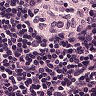
Metastatic tissue present: no